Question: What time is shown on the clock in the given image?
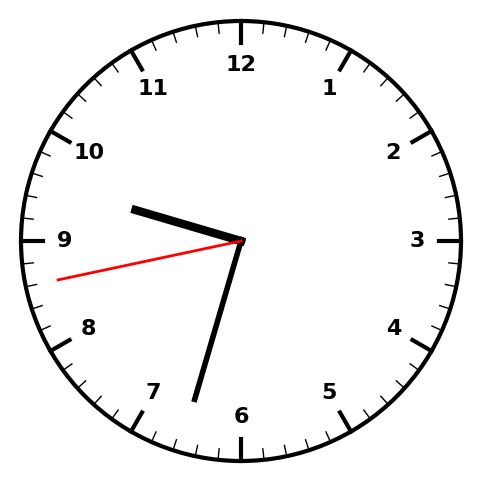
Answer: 09:32:43